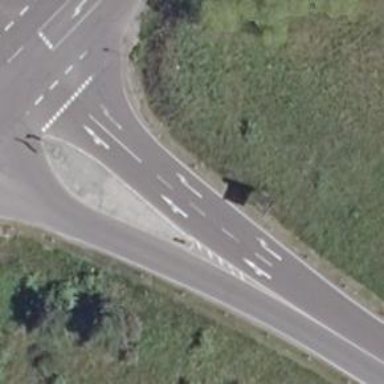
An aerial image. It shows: Asphalt motorway link with traffic calming island.